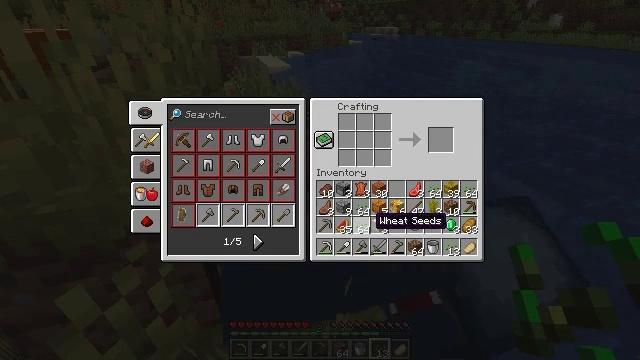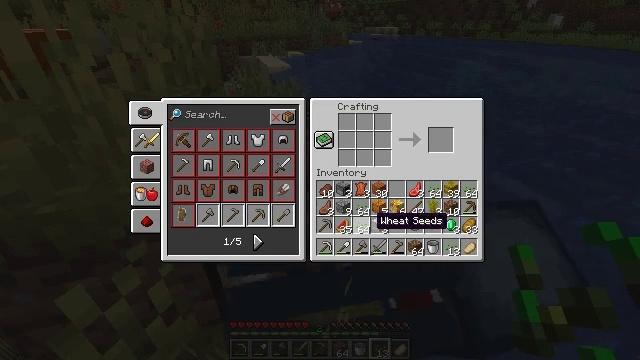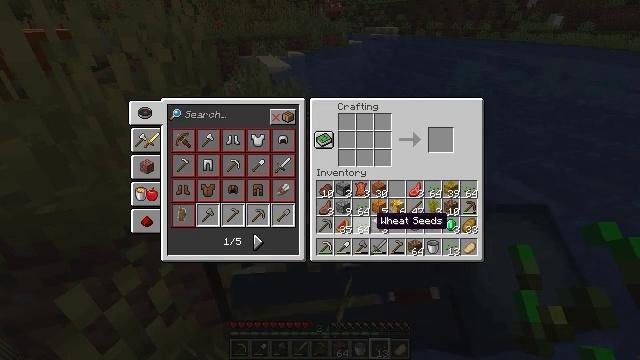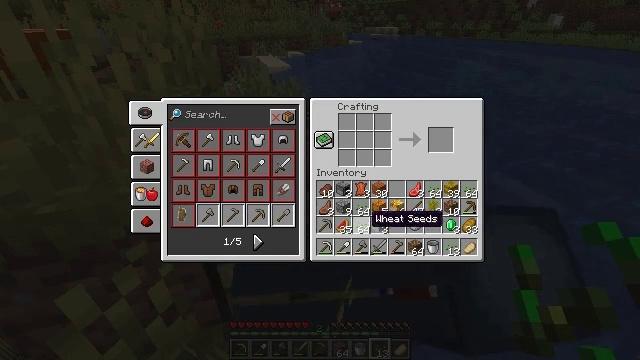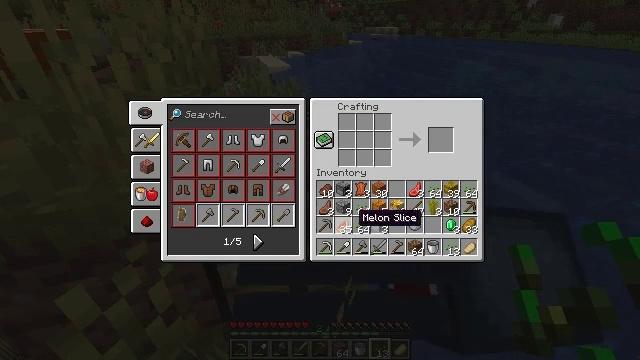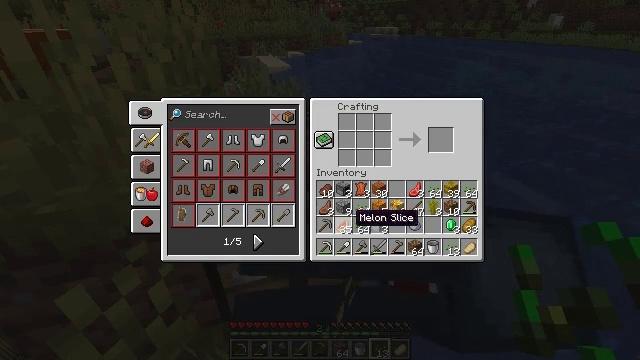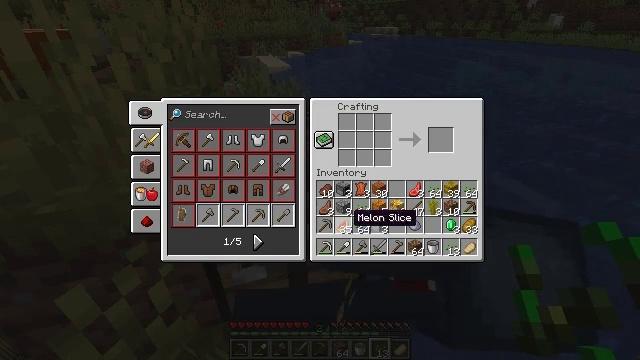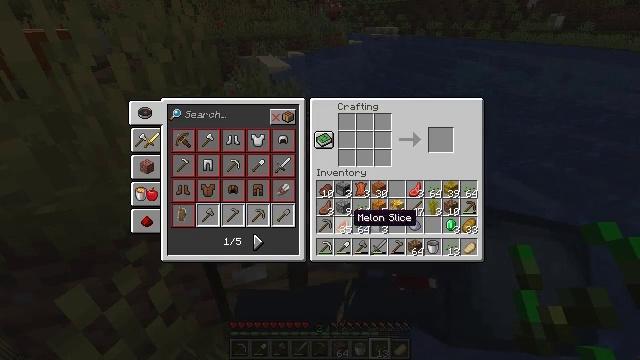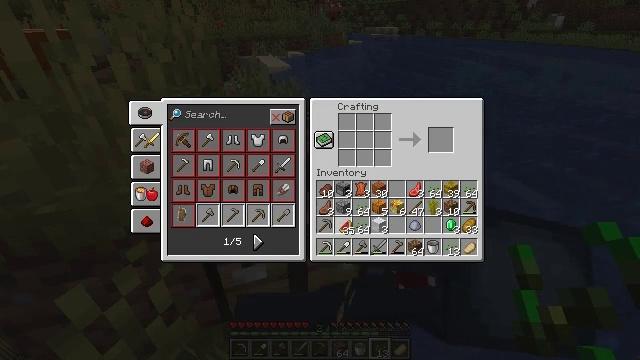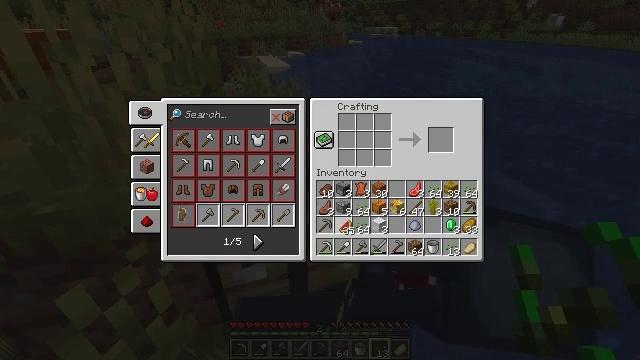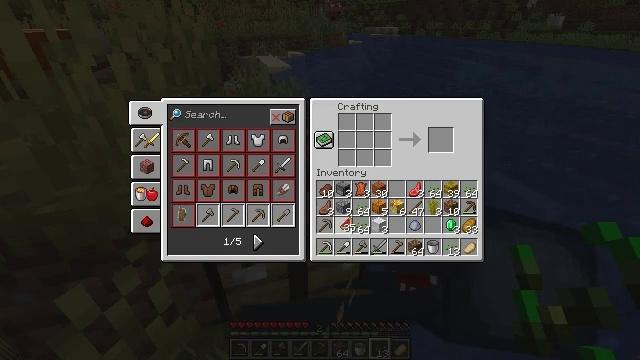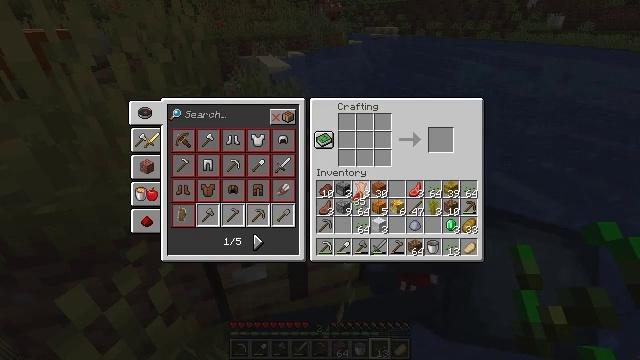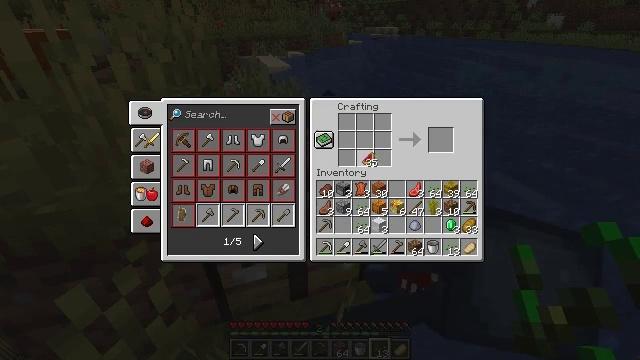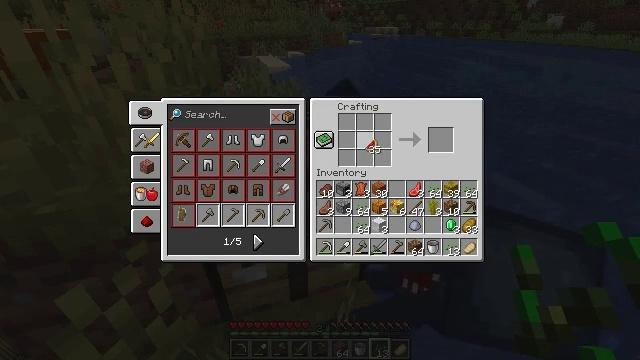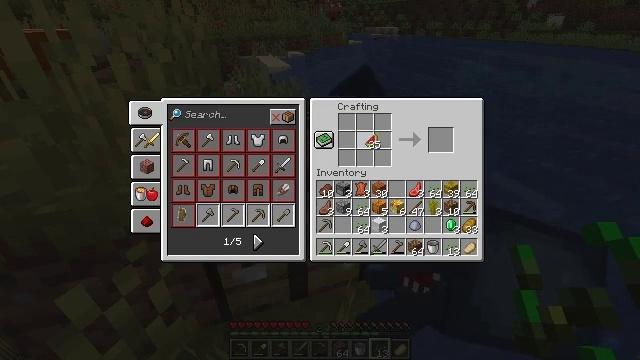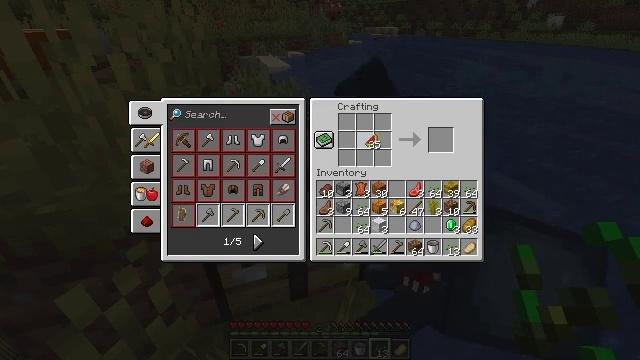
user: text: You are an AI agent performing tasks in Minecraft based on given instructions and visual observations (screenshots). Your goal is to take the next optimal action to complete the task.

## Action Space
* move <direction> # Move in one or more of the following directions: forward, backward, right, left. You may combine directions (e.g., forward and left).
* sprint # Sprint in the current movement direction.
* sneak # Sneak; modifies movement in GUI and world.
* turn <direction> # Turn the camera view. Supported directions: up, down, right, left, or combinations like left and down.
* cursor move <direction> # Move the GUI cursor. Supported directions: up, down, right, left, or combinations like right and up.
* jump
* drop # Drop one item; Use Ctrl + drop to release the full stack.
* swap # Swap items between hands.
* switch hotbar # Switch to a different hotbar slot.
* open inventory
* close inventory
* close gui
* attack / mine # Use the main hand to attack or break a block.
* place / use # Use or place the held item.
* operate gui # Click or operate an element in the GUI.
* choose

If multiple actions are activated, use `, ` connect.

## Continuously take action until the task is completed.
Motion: motion action
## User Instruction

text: Craft melon seeds by placing melon slices in the crafting grid.
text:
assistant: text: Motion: no_op
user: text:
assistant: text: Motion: no_op
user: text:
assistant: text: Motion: no_op
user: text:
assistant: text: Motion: cursor move left
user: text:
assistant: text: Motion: no_op
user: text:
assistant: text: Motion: no_op
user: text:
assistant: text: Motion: no_op
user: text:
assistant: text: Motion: operate gui
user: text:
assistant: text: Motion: operate gui
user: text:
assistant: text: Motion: operate gui
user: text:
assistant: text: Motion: cursor move right and up
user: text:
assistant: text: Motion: cursor move right and up
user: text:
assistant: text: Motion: cursor move up
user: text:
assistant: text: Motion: no_op
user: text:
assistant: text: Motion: operate gui
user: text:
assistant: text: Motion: operate gui
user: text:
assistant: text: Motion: operate gui
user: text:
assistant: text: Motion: no_op
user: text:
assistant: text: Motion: no_op
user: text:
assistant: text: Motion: no_op
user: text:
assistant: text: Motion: cursor move right
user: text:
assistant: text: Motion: cursor move right
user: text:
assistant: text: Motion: cursor move right
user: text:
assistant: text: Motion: no_op
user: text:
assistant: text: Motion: no_op
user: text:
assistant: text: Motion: no_op
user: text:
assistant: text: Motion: no_op
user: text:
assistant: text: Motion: no_op
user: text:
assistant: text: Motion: no_op
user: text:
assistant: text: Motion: sneak